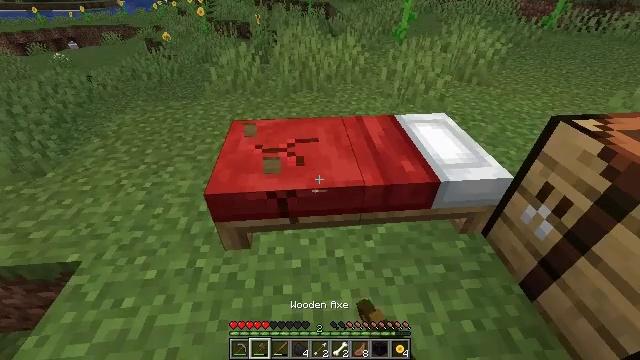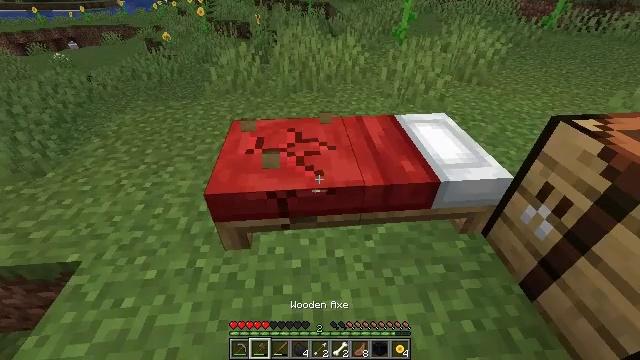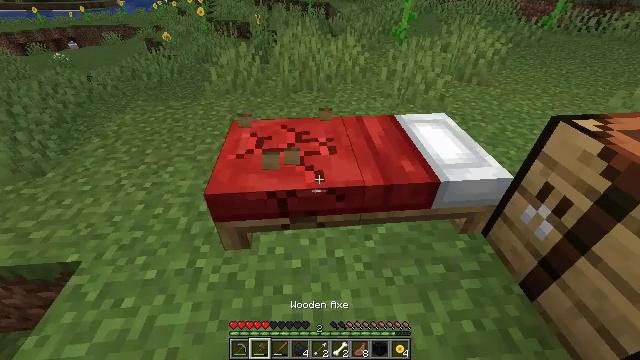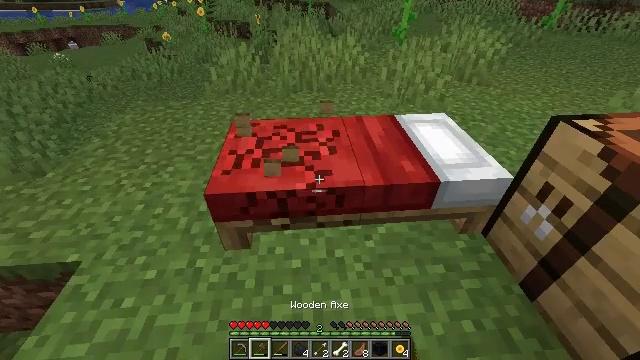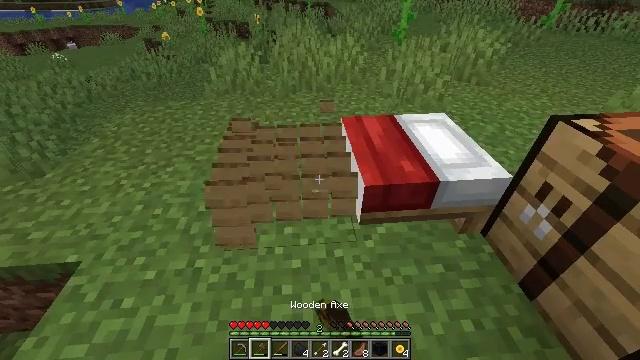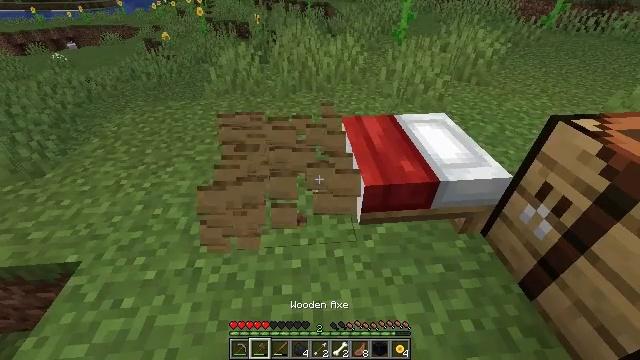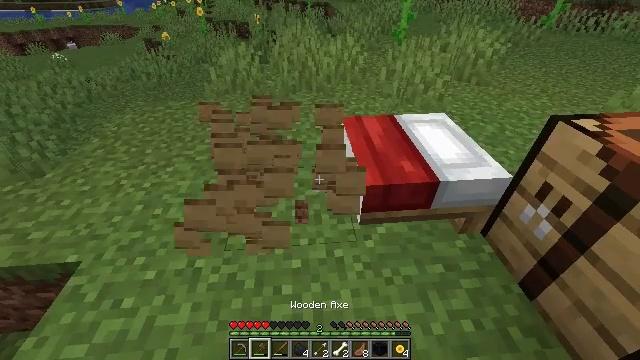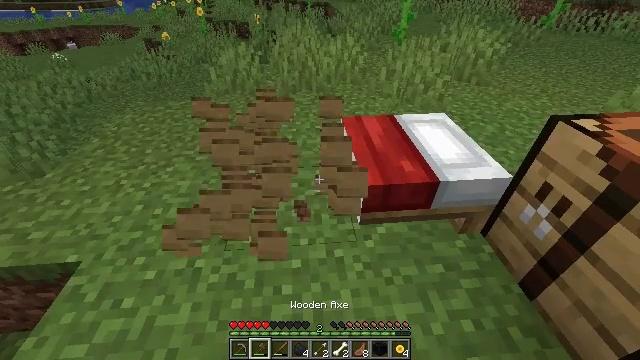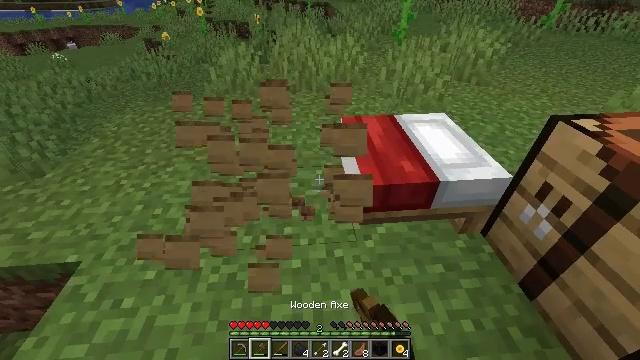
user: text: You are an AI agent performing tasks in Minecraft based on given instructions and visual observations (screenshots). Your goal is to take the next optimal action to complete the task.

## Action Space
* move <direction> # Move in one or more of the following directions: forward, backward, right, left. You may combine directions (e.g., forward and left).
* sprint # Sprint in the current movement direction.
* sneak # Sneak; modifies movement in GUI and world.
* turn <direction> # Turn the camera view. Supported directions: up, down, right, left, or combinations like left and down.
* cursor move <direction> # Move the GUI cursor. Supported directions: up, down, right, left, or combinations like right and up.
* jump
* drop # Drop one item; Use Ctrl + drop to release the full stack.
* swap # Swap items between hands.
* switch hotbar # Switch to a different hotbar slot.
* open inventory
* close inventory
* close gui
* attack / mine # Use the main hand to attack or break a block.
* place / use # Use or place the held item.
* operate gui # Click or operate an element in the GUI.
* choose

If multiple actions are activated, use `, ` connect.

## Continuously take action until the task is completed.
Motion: motion action
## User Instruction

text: Left click to break the red bed.
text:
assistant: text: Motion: attack / mine
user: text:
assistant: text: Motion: attack / mine
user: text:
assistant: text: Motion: attack / mine
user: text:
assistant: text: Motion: attack / mine
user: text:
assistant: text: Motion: attack / mine
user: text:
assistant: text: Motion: attack / mine
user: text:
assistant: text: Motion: attack / mine
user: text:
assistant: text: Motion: attack / mine
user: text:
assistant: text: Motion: attack / mine